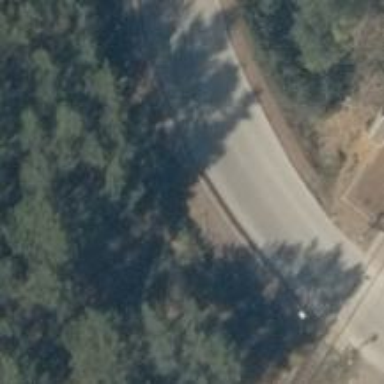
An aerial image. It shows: Unclassified road.